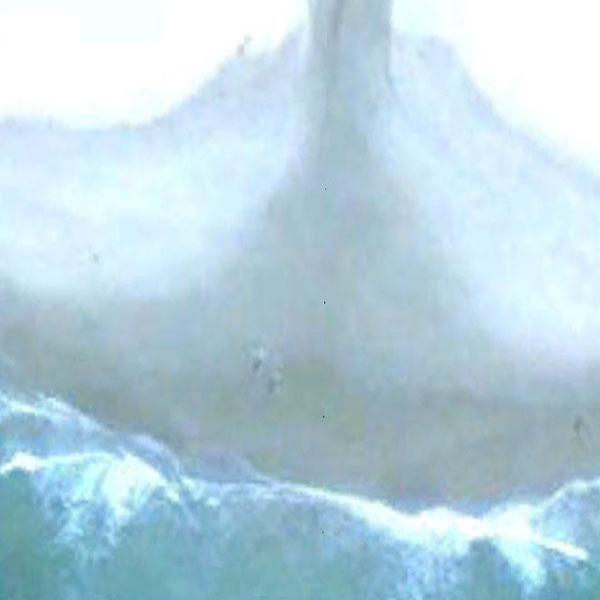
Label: Beach